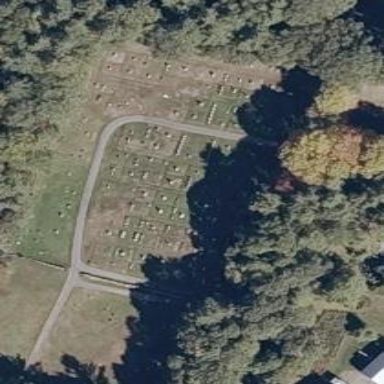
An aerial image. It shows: Cemetery.